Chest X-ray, AP view. Patient: 64 years old, sex M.
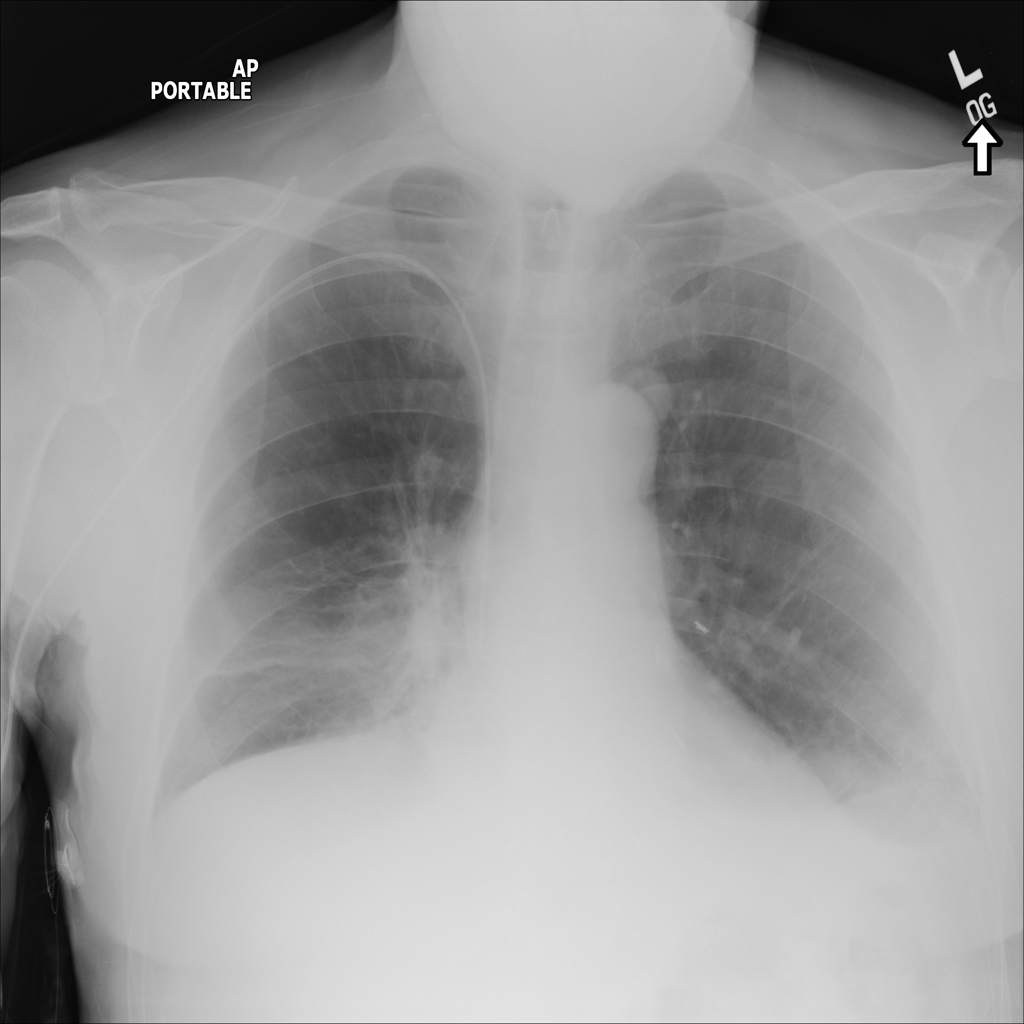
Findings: No Finding